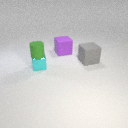
small green rubber cylinder above small cyan metal cube